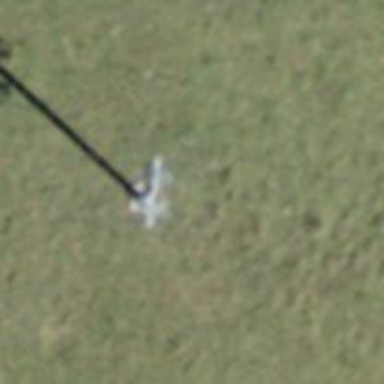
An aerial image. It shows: Pylon for aerialway.